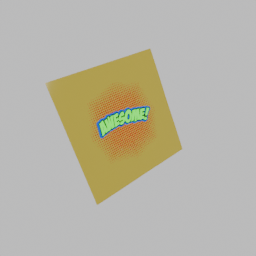
Label: decoration